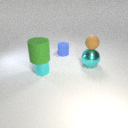
small blue rubber cylinder to the left of large cyan metal sphere